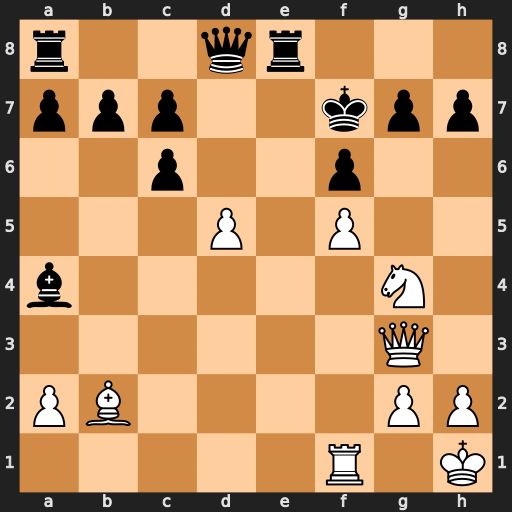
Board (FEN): r2qr3/ppp2kpp/2p2p2/3P1P2/b5N1/6Q1/PB4PP/5R1K
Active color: w
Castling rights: -
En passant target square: -
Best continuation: Bxf6 gxf6 Nh6+ Ke7 Qg7+ Kd6 Nf7+ Kxd5 Nxd8